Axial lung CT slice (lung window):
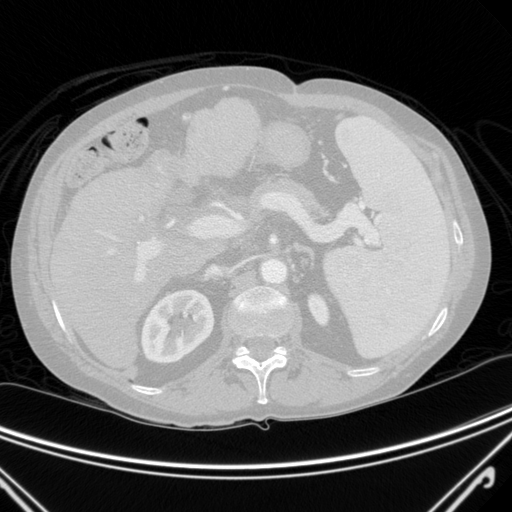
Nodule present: no